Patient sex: F
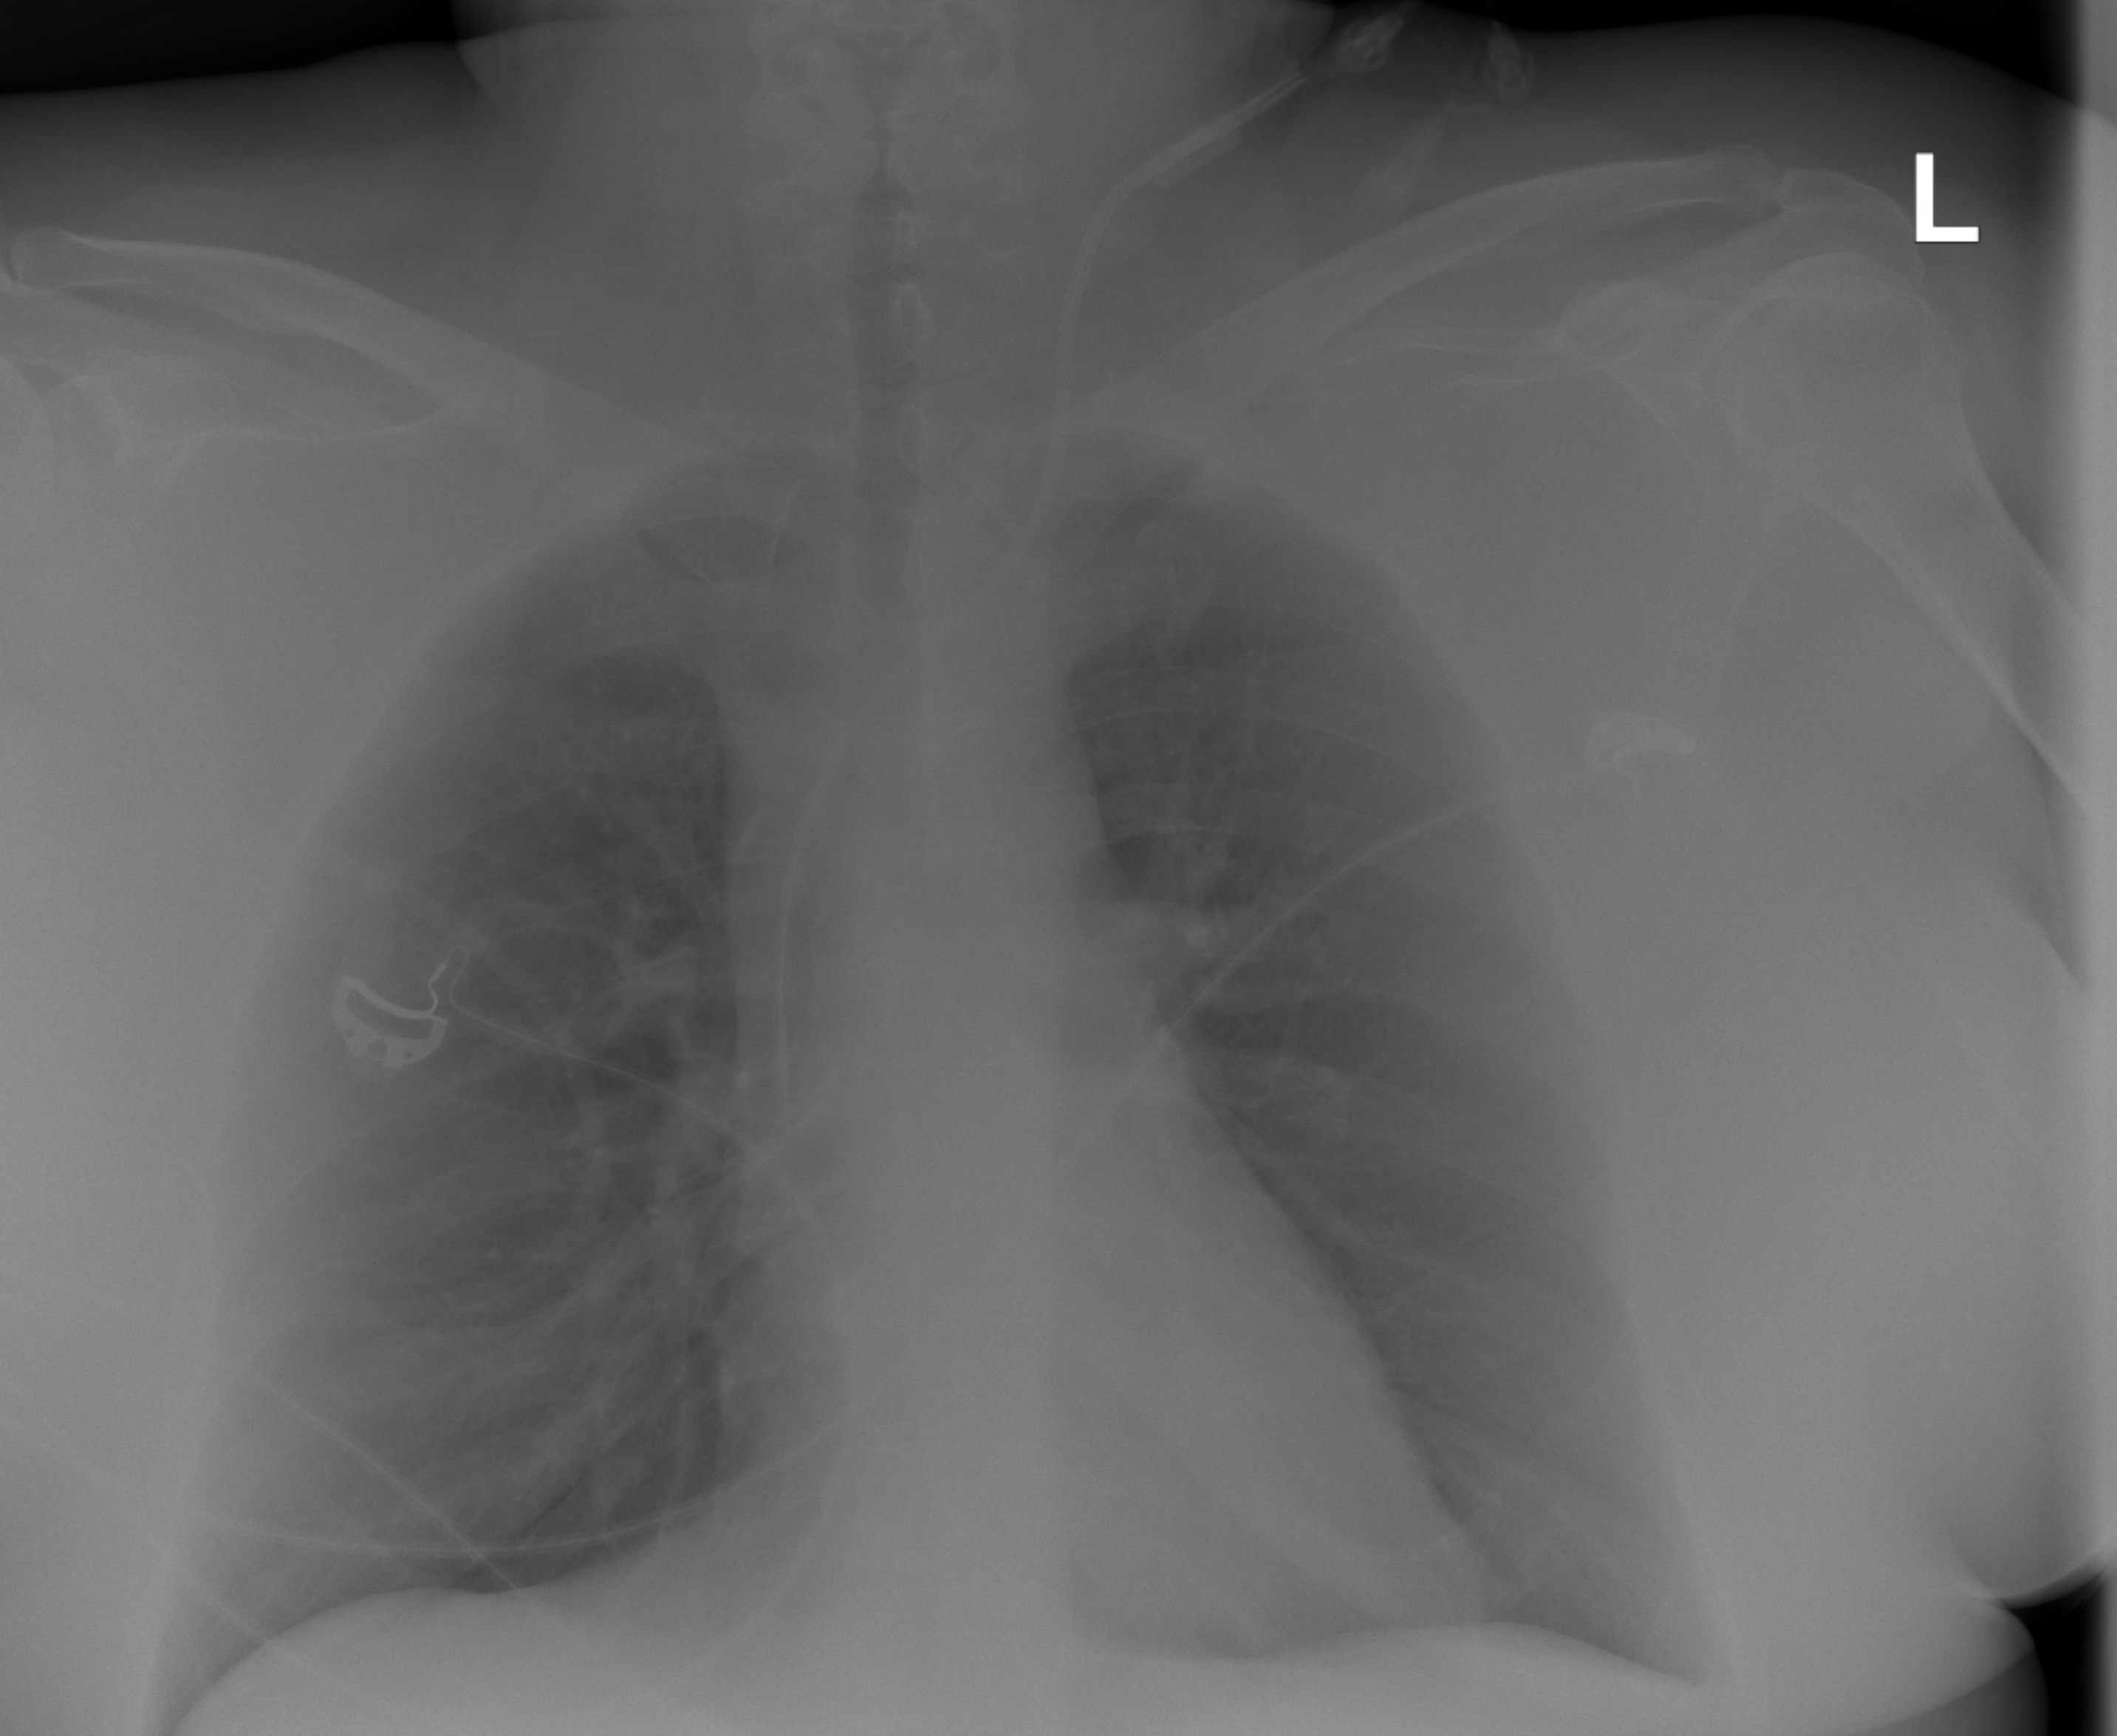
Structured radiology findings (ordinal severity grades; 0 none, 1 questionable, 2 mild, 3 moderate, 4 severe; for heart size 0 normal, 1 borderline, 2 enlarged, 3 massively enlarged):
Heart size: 0
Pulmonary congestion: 0
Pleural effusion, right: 0
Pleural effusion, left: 1
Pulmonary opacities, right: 0
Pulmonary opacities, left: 0
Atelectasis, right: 0
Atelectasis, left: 0